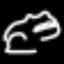
Label: frog